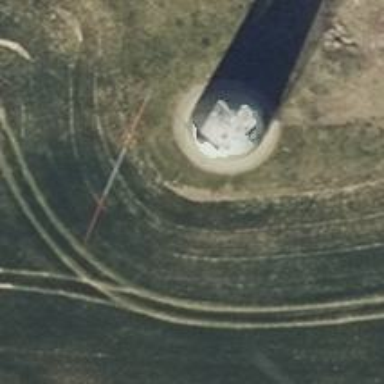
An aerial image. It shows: Wind generator powered by horizontal axis wind turbine.